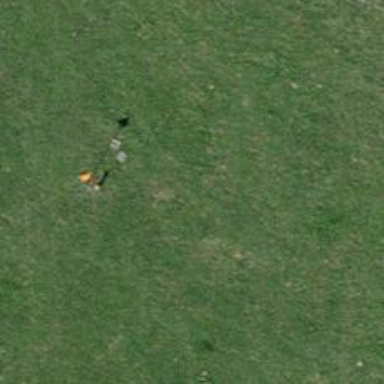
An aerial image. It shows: Pipeline marker.